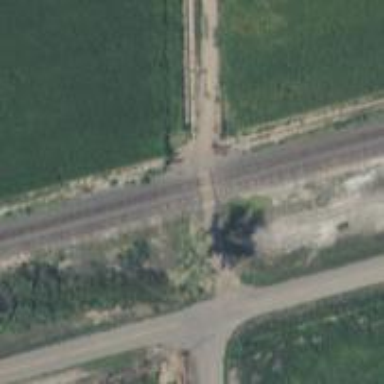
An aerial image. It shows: Railway level crossing.